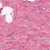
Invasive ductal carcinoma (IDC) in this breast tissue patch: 0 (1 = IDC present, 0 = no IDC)